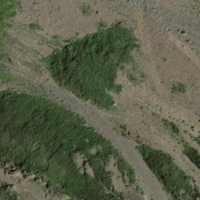
EUNIS habitat code: 31
Species observed at this site:
Adenostyles alpina